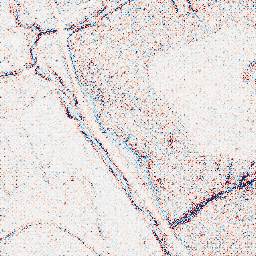
Category: edge_preserving
Decomposition family: anisotropic_diffusion
Decomposition parameters: iterations: 5
kappa: 30
gamma: 0.1
Upsampling method: regularized
Upsampling parameters: scale: 2
lambda_reg: 0.1
Upsampling scale: 2